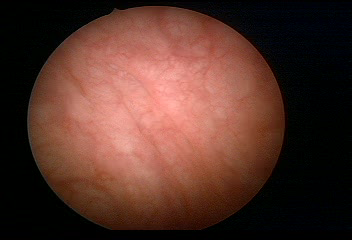
Modality: WLC
Class: Normal mucosa
Bladder cancer association: No